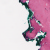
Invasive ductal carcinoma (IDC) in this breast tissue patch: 0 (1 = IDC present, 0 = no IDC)